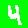
Digit: 4